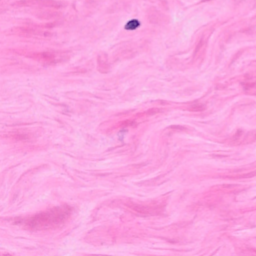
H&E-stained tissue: Breast